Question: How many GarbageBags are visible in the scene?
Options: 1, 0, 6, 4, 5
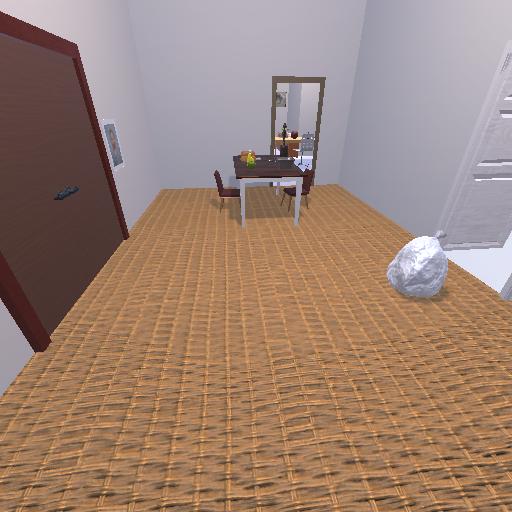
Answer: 1